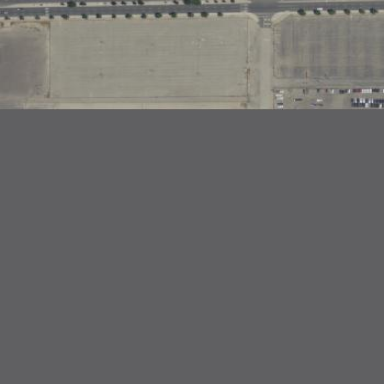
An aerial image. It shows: Apron at the airport.